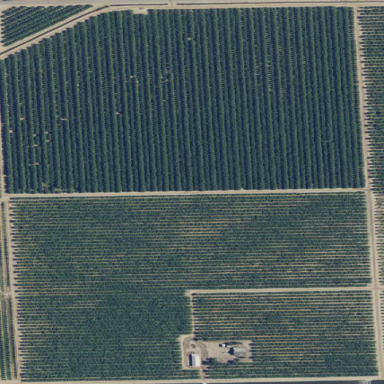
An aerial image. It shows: Orchard filled with almond trees.